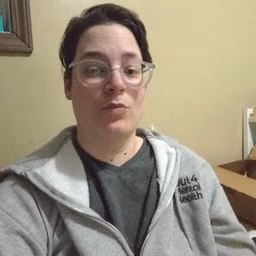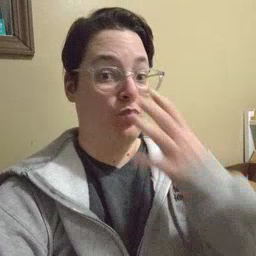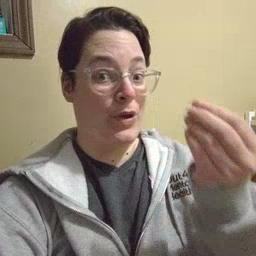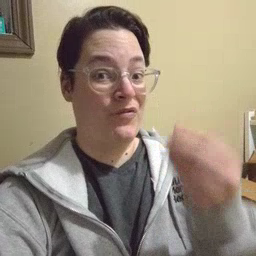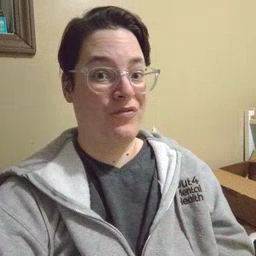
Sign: wolf